Current action and preconditions to check: trajectory_clear

Your task: For each precondition in the list above, predict whether it will hold at this action.

Consider the current scene as observed from the mobile robot's camera, and analyze the predicted future states of all dynamic agents (e.g., people, animals, vehicles, or any moving entities) within the NEXT SECOND.

IMPORTANT: Only answer "very likely" if you are absolutely certain—based on strong, clear evidence—that a dynamic agent will violate the precondition in the predicted future state. Do NOT answer "very likely" for unlikely, ambiguous, or low-probability risks.

Ask yourself for each precondition: Is there a high probability, with clear and convincing evidence, that the predicted future states of any dynamic agent will interfere with the predicted future state of the currently executing action within the NEXT SECOND, causing that precondition to fail?

Assess the risk level based on these predictions. Use "likely" or "very likely" if motions create a clear risk of interference.

Use "neutral" or "improbable" if agents are nearby but their predicted paths are clearly diverging or non-conflicting.

Failure Risk Categories: "very improbable", "improbable", "neutral", "likely", "very likely"

Answer Format: Output ONLY the probability_of_failure value from these categories: "very improbable", "improbable", "neutral", "likely", "very likely"

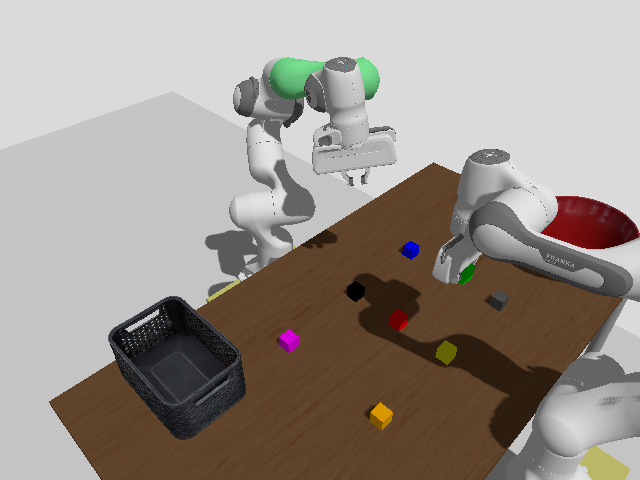

Answer: very improbable